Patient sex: M
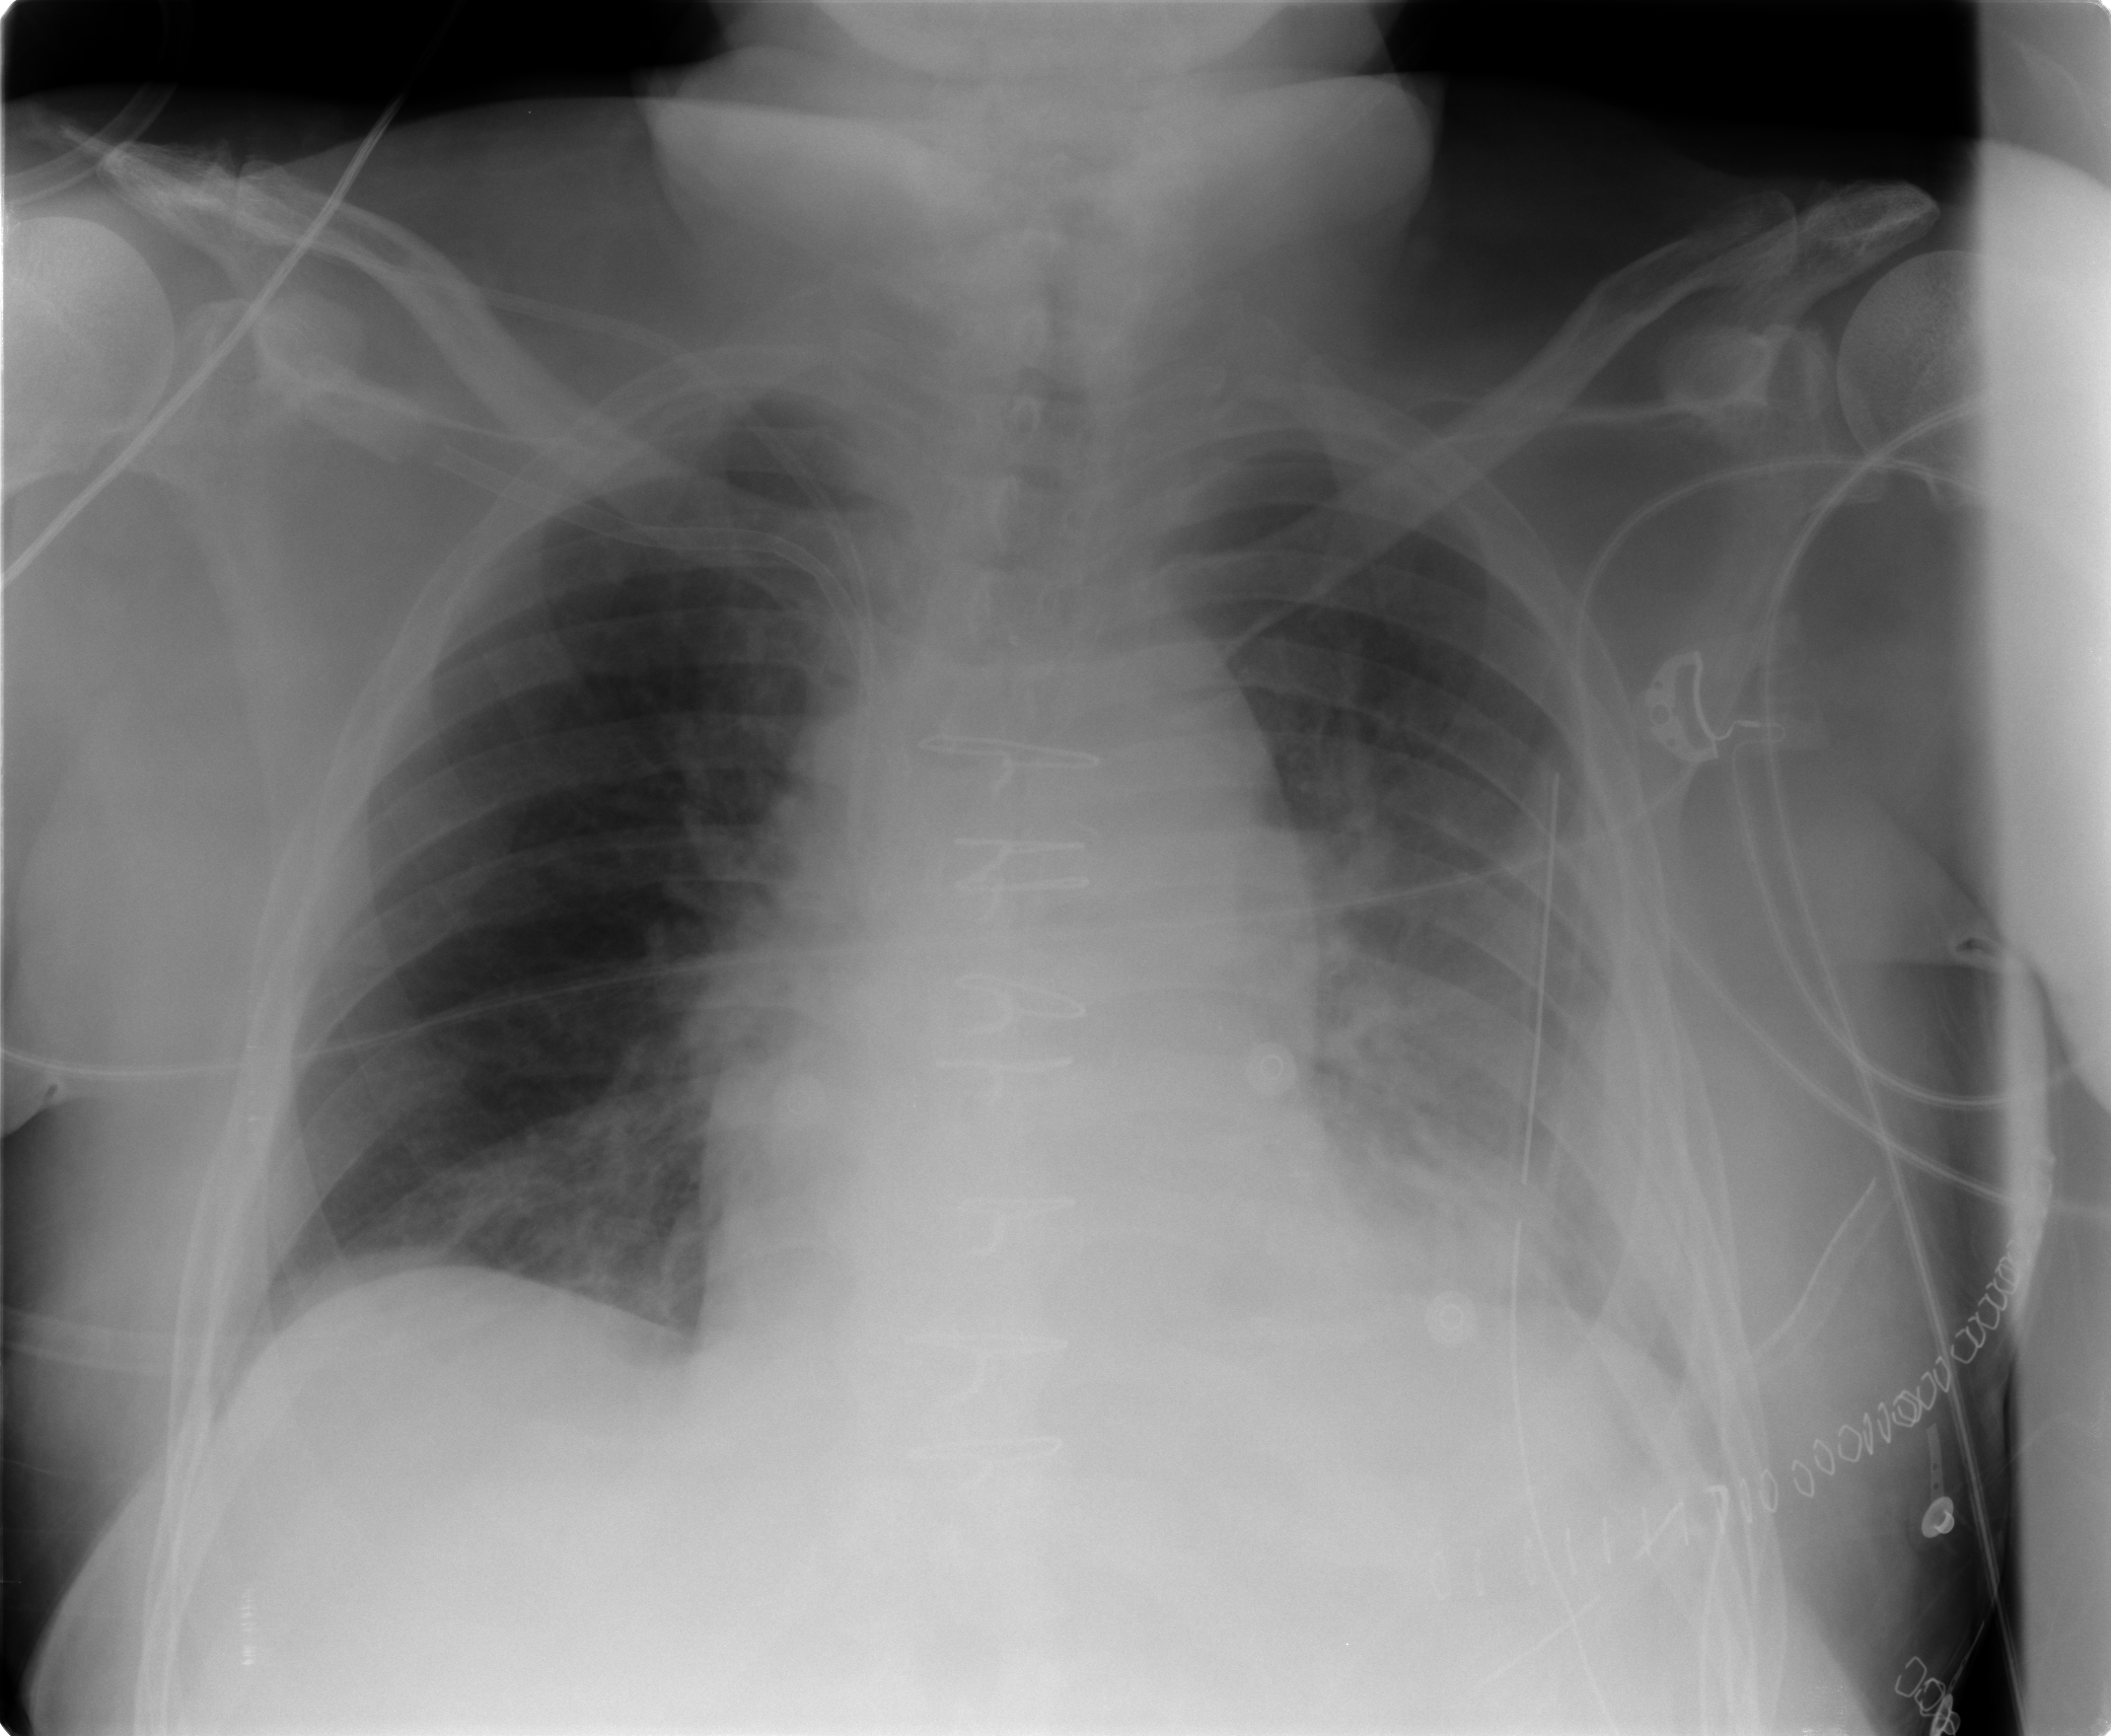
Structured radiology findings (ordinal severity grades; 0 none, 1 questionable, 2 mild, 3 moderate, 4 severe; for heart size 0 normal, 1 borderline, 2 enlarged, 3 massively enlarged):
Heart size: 0
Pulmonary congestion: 2
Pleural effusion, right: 0
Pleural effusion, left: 2
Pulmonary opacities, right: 0
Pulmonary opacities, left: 0
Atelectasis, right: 0
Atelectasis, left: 0